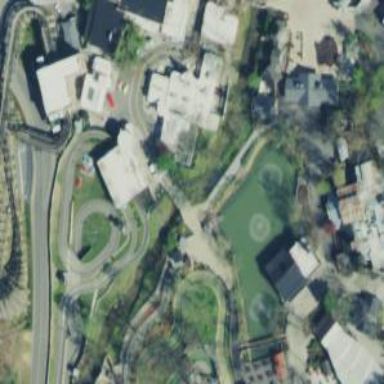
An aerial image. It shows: Karting raceway.